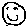
Label: smiley face